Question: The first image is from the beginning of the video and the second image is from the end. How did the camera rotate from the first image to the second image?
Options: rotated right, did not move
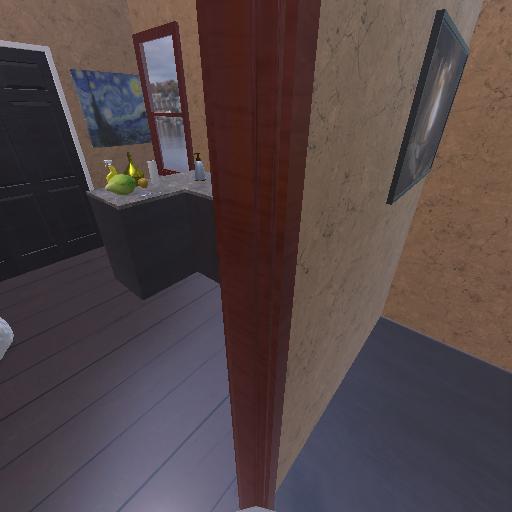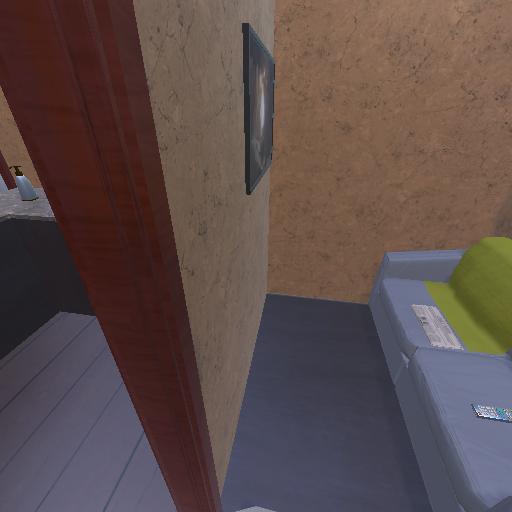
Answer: rotated right